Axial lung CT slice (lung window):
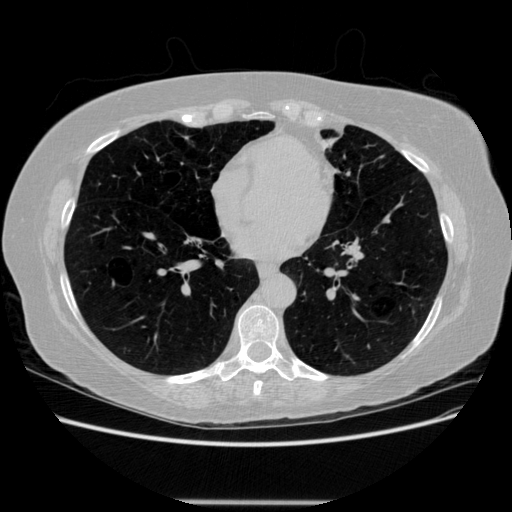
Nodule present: no